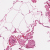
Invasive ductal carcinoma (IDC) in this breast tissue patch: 0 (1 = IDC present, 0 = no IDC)